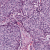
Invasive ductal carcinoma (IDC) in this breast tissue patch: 1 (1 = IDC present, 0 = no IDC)